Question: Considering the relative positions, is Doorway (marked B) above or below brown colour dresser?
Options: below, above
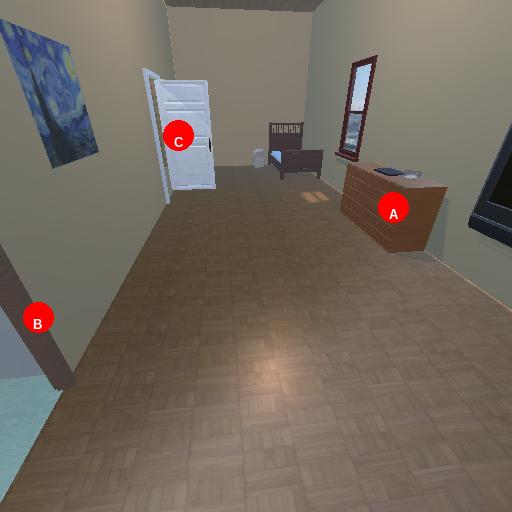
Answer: below